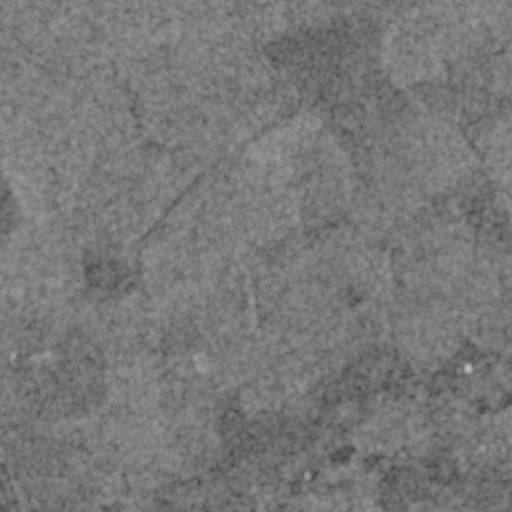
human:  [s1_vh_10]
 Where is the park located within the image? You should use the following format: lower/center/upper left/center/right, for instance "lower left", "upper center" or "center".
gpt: The park is located in the lower left of the image.
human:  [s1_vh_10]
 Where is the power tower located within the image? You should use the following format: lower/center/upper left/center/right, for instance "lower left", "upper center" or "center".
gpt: The power tower is located in the lower of the image.
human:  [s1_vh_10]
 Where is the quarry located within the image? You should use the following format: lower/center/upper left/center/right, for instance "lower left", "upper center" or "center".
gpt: The quarry is located in the lower of the image.
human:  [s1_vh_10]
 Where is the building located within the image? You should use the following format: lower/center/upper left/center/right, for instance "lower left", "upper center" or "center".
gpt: There is no building in the image.

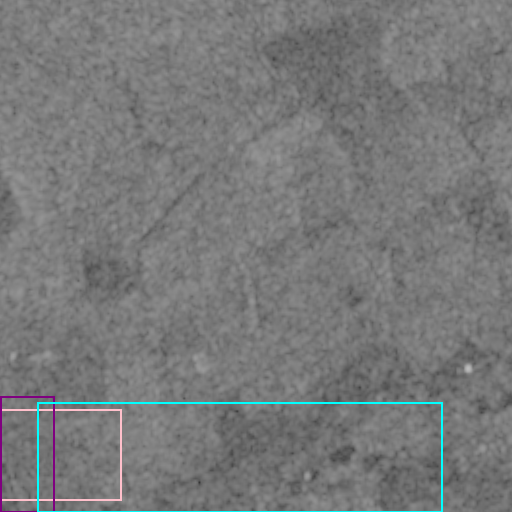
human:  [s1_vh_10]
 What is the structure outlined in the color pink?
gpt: The structure outlined in pink is a crop field.
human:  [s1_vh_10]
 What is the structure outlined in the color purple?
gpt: The structure outlined in purple is a park.
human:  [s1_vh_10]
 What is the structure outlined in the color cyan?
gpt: The structure outlined in cyan is a quarry.
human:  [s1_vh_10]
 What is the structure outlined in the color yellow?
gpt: There is no yellow outline.